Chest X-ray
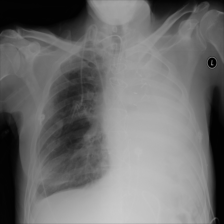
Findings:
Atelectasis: negative
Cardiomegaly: negative
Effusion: negative
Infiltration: negative
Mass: negative
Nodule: negative
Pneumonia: negative
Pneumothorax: negative
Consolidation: negative
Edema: negative
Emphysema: negative
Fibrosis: negative
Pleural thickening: negative
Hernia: negative